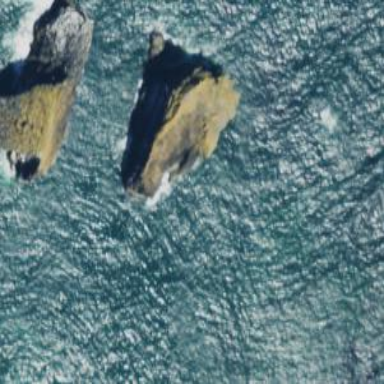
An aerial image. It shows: Islet made of bare rock.